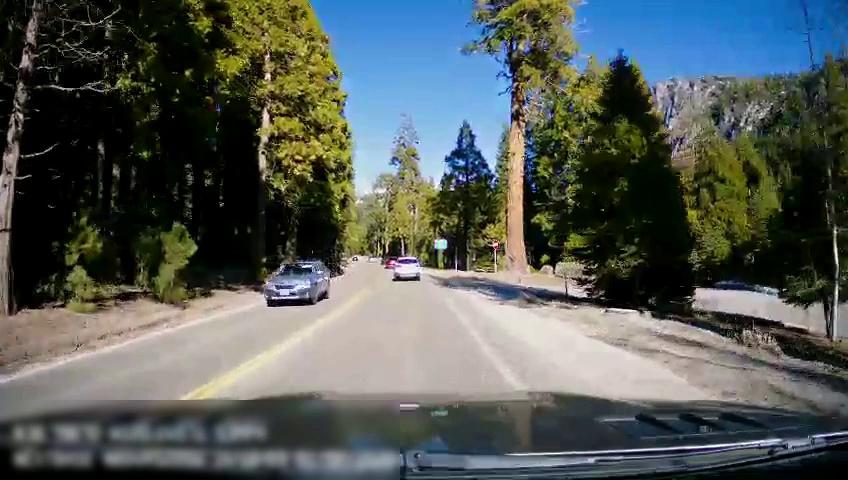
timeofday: Day
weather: Sunny
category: Drivable Space
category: Vehicles | Car
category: Vehicles | SUV
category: Vehicles | SUV
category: Lanes | Opposite Lane
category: Lanes | Opposite Lane
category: Lanes | Current Lane
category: Traffic | Signs